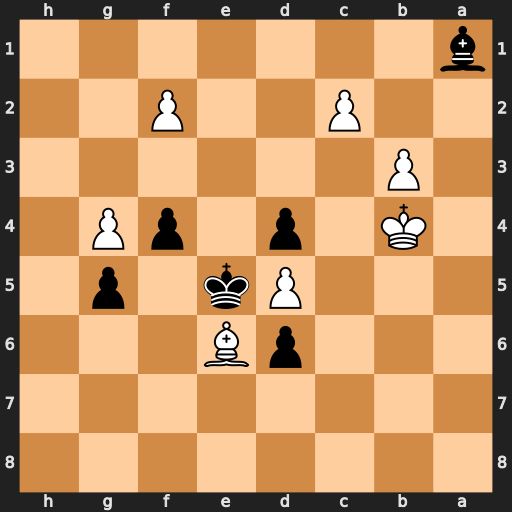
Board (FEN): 8/8/3pB3/3Pk1p1/1K1p1pP1/1P6/2P2P2/b7
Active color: b
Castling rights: -
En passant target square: -
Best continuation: d3 cxd3 f3 Kc4 Bd4 Bf5 Bxf2 d4+ Bxd4